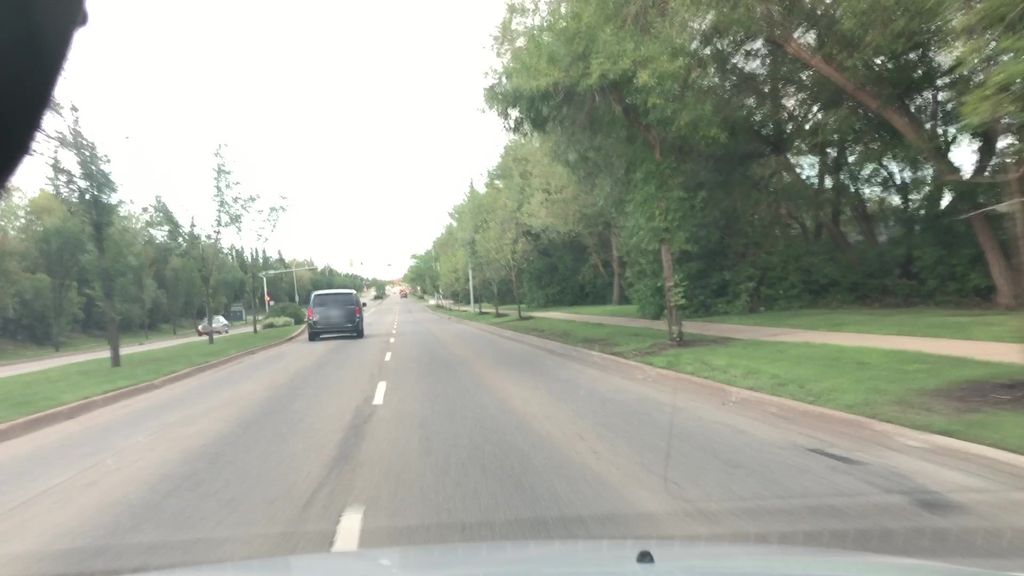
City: edmonton